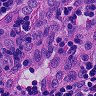
Metastatic tissue present: yes